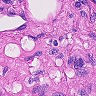
Metastatic tissue present: no